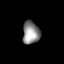
Tissue: skin
Cell type: T cells
Senescence score: 0.28
Nuclear area (px): 380
Mean DAPI intensity: 141.25